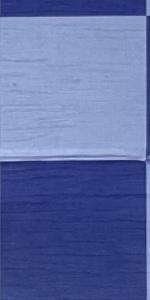
Label: Empty